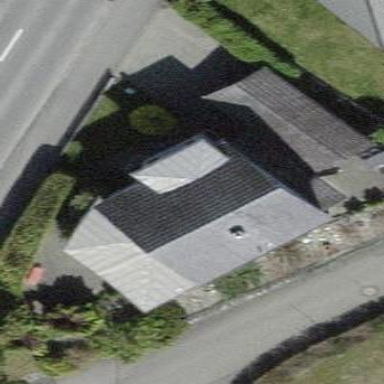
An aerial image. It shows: Detached building with gabled roof.